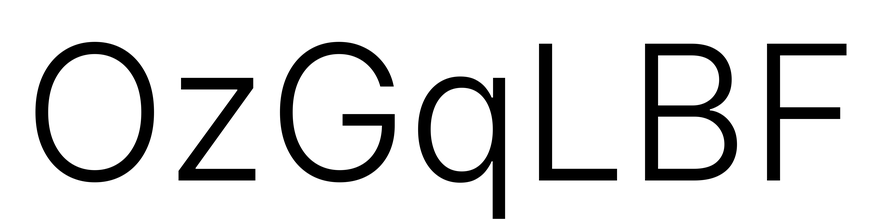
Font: Inter_Light